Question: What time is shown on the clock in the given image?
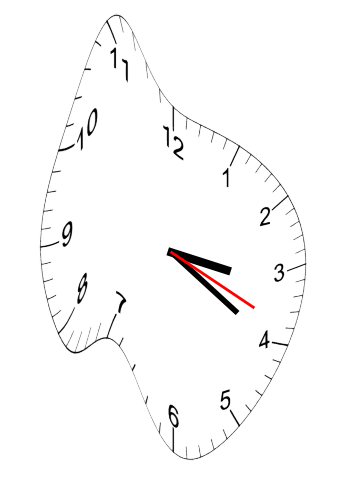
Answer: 03:20:19